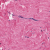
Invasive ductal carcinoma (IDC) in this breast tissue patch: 0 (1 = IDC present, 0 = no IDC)